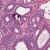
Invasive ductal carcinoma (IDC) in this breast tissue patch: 0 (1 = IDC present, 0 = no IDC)